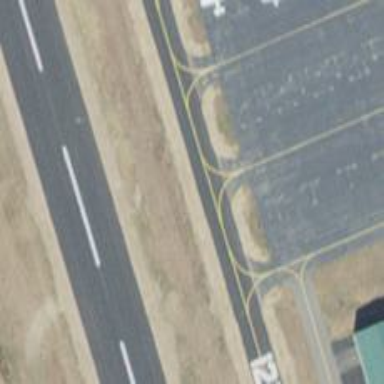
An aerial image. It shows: Image of taxiway at airport.